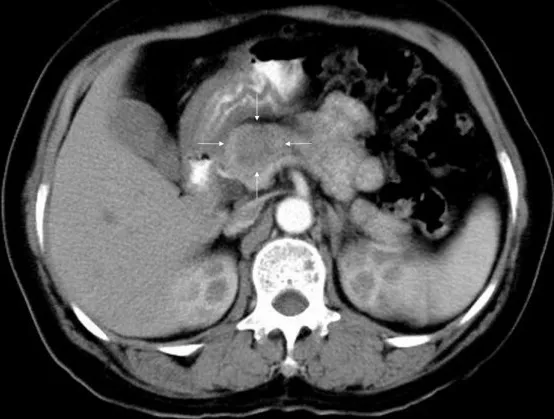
Contrast enhanced abdominal computed tomography showing an ill defined mass revealing faint inhomogeneous low density in the body of the pancreas.
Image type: radiology (ct)